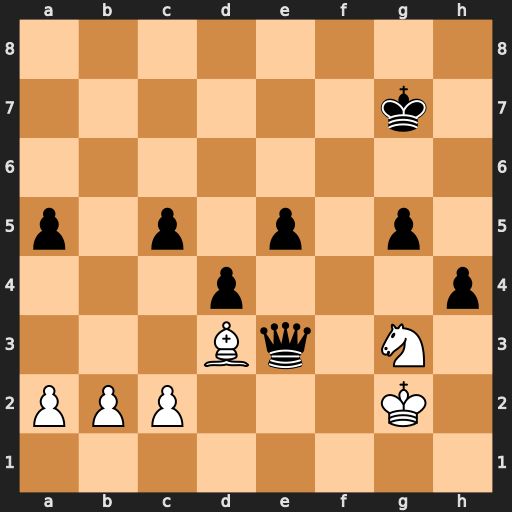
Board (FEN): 8/6k1/8/p1p1p1p1/3p3p/3Bq1N1/PPP3K1/8
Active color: w
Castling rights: -
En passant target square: -
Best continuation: Nf5+ Kf6 Nxe3 dxe3 Kf3